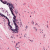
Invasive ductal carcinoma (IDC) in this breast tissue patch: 0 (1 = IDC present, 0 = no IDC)